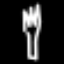
Label: fork